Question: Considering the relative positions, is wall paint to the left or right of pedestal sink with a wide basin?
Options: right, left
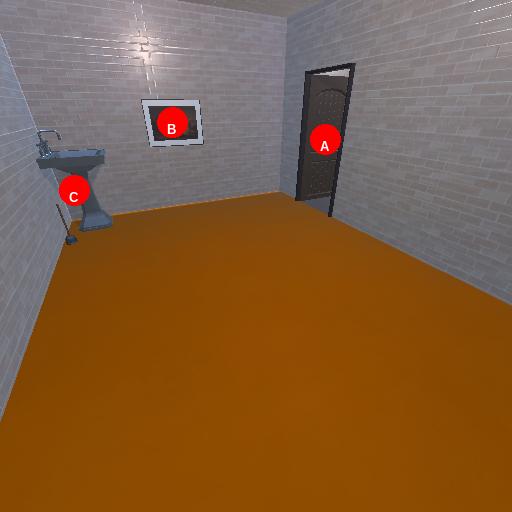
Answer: right